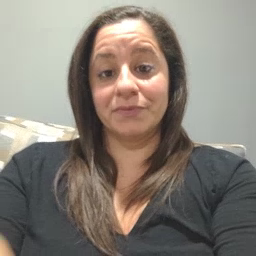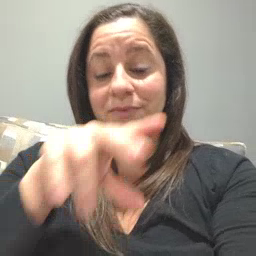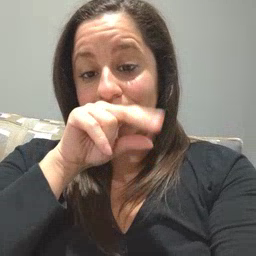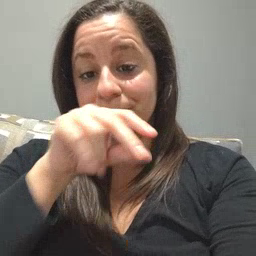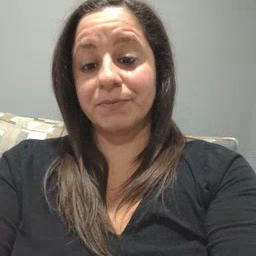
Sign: duck